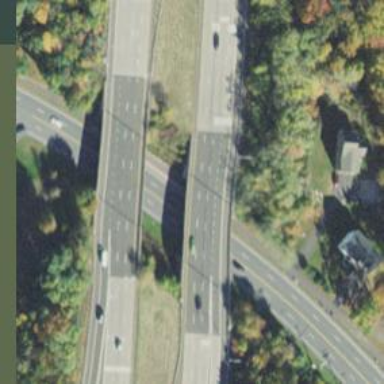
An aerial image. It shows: Bridge over motorway.